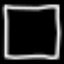
Label: square